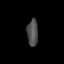
Tissue: lung
Cell type: Myeloid cells
Senescence score: 0.7896
Nuclear area (px): 280
Mean DAPI intensity: 78.818